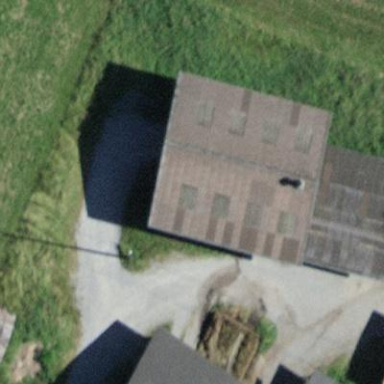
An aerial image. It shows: Shed.